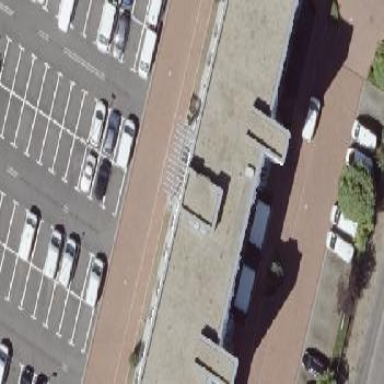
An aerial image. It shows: Flat-roofed commercial building.